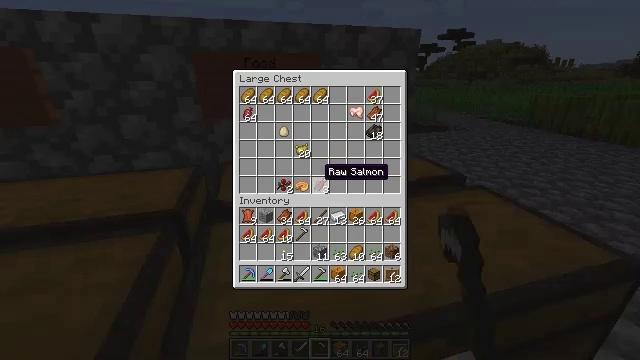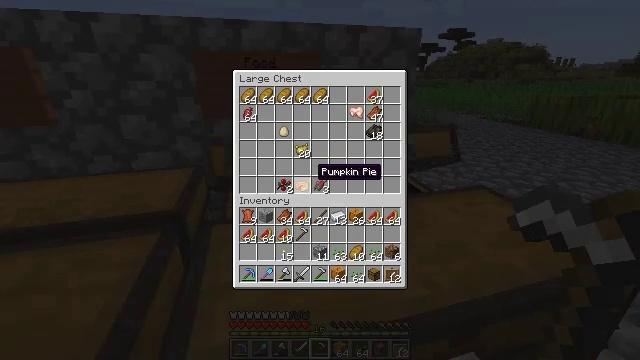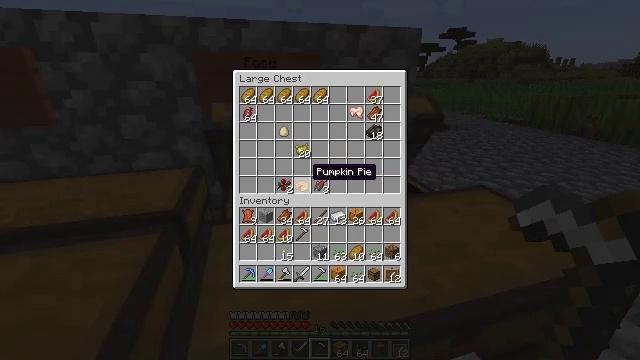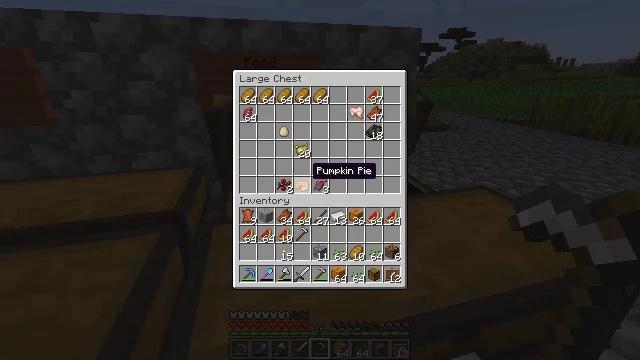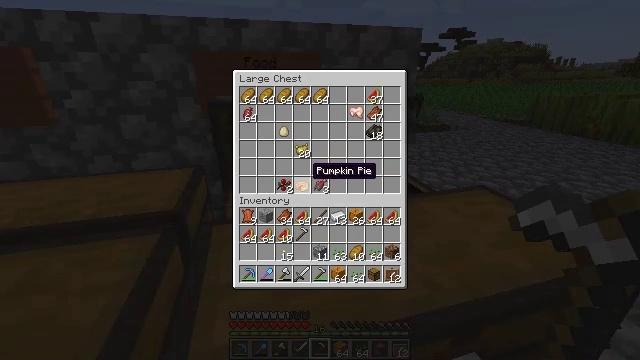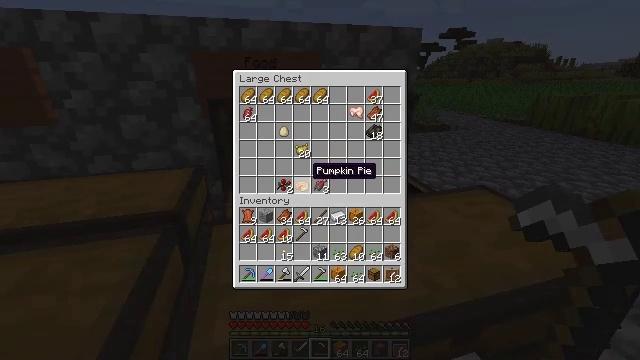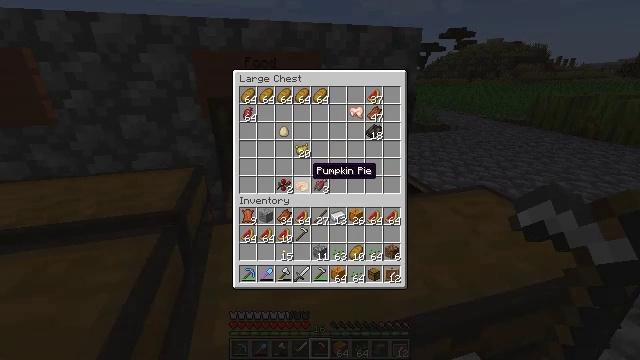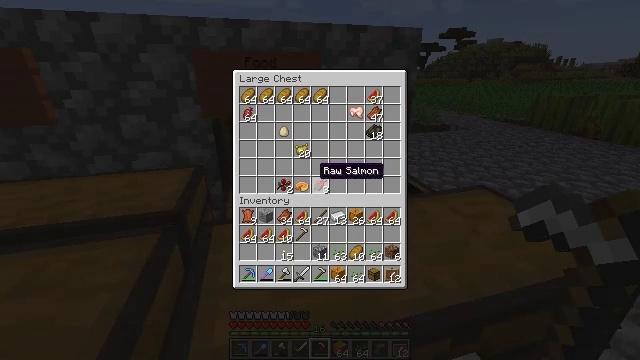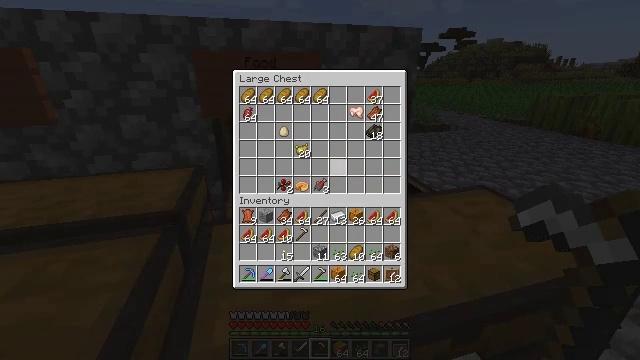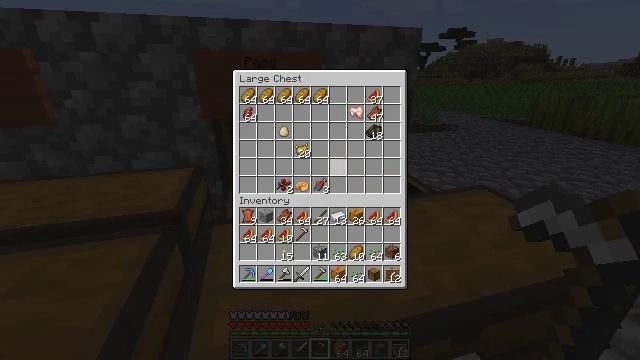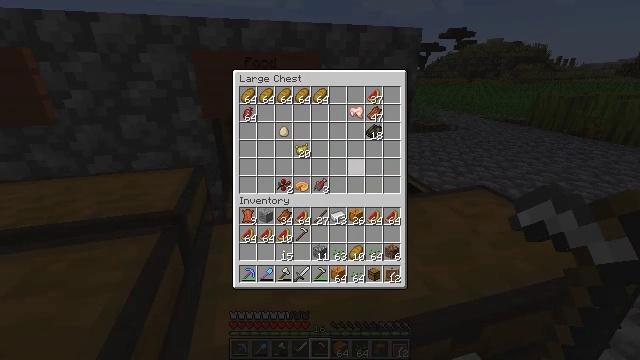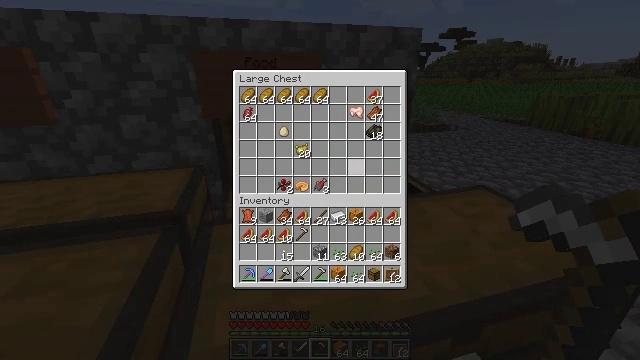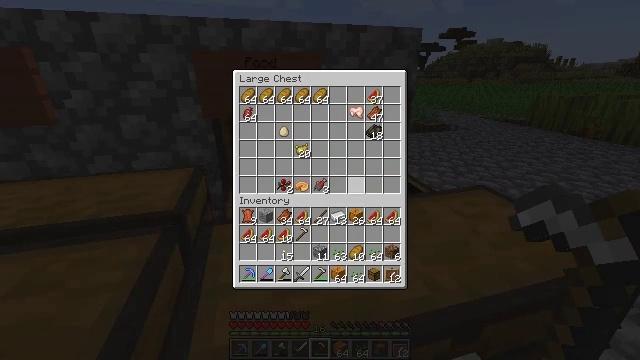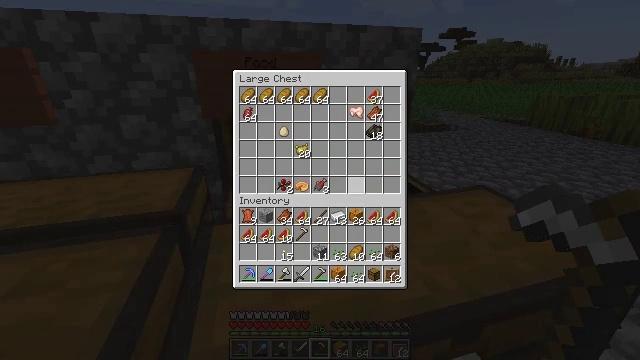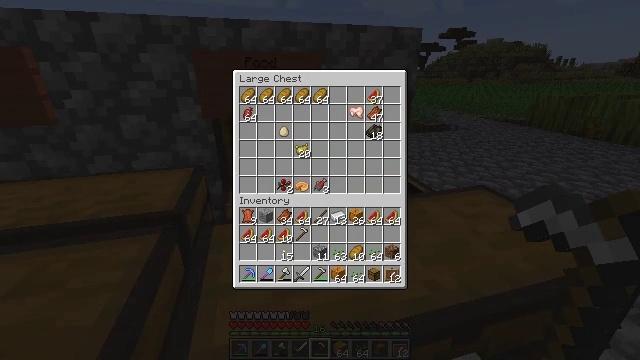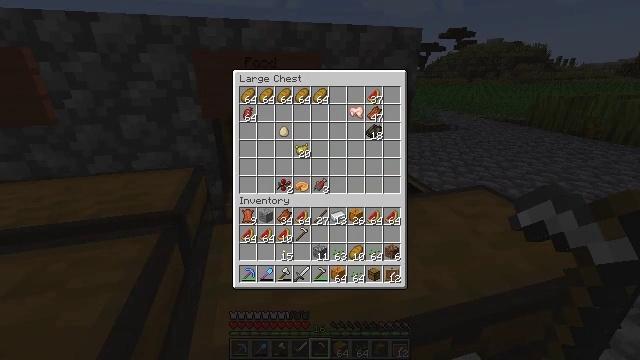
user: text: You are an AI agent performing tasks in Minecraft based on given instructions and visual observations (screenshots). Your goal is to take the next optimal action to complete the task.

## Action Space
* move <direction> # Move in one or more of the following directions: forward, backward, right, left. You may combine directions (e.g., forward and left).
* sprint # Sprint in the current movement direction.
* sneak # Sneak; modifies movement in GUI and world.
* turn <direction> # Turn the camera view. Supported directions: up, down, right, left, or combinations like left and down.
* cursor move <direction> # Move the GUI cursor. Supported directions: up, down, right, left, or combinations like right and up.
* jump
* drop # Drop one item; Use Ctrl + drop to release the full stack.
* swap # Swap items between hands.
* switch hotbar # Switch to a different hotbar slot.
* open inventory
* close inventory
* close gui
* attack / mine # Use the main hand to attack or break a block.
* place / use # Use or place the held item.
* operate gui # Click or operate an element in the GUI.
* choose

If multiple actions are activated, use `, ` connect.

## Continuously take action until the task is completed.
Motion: motion action
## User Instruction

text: Harvest beetroots from the farm.
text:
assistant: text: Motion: cursor move left
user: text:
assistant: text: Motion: no_op
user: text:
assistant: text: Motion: no_op
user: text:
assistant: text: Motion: no_op
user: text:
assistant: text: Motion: no_op
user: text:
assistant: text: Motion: no_op
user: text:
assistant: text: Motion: cursor move right
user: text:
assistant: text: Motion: cursor move right
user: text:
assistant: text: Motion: cursor move right
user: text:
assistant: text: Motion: cursor move right
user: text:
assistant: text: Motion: no_op
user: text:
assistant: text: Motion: no_op
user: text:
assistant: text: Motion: cursor move down
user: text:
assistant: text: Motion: cursor move down
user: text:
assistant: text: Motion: no_op
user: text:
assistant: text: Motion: no_op
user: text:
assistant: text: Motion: no_op
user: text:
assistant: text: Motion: no_op
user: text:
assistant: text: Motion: no_op
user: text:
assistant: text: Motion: sneak
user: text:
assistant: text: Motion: sneak
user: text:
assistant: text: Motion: sneak
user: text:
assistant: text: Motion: sneak, operate gui
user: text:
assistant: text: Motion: sneak, operate gui
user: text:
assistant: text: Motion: sneak, cursor move left, operate gui
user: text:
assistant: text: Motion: sneak
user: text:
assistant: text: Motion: sneak, operate gui
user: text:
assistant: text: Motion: sneak, operate gui
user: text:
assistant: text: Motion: sneak, operate gui
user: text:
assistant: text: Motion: sneak